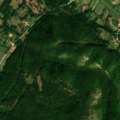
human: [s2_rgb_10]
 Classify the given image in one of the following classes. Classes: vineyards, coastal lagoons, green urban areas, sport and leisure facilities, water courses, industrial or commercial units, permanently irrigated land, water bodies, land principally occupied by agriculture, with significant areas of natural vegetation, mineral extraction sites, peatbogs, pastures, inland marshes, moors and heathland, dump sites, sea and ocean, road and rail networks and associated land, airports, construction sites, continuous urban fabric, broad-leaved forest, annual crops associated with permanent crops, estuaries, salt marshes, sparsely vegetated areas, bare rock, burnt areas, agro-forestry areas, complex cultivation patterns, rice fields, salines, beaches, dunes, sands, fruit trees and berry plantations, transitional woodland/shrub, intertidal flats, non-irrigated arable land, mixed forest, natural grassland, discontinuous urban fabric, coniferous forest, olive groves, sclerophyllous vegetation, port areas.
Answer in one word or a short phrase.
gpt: complex cultivation patterns, land principally occupied by agriculture, with significant areas of natural vegetation, broad-leaved forest